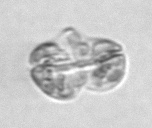
Label: Karenia